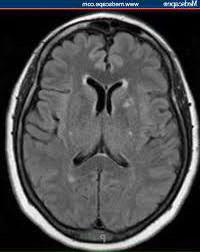
Label: notumor